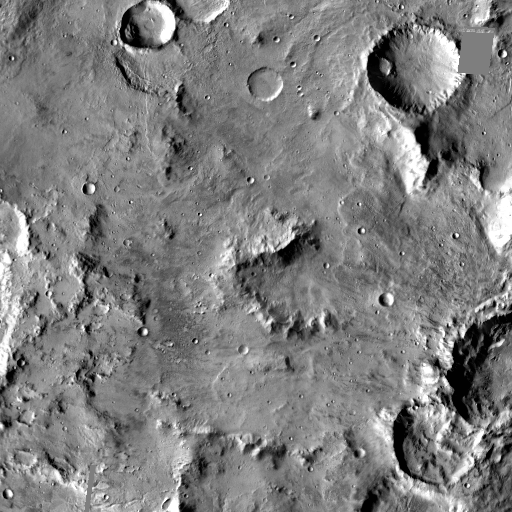
Crater classes present: Background, Other, Layered, Secondary